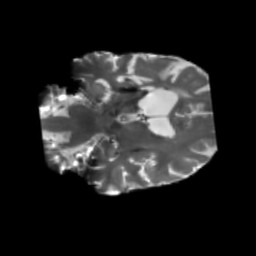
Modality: T2w
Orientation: coronal
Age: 70
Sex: male
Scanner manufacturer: siemens
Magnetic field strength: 3 T
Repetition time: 5.25 s
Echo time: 0.08 s